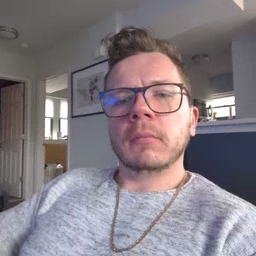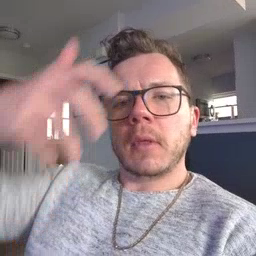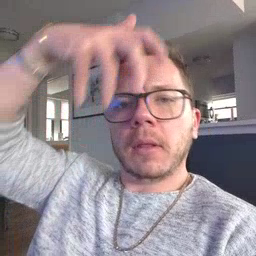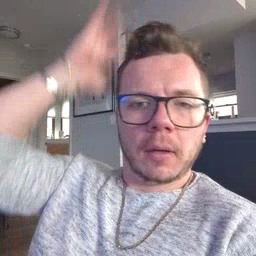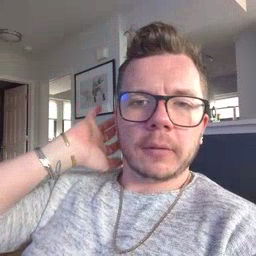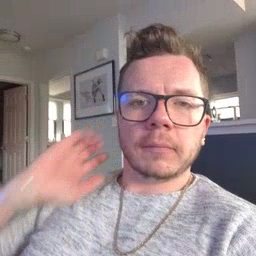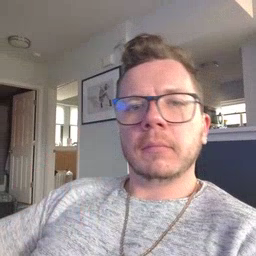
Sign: lion